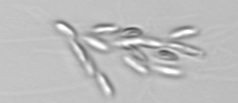
Label: Dinobryon